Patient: sex F, age 71
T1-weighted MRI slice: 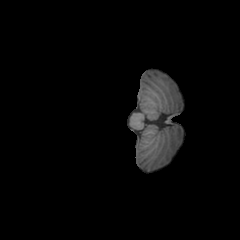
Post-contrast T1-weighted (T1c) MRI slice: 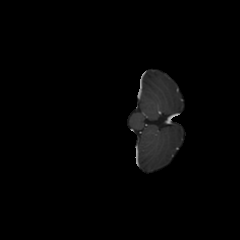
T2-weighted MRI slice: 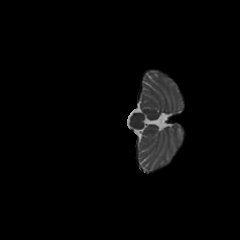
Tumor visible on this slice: no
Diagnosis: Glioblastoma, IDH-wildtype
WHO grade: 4